Field crop: tomato
Growth stage: 1
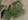
Species: solanum